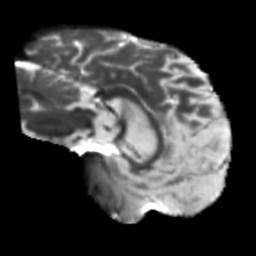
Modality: T2w
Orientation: sagittal
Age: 56
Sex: male
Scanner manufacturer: siemens
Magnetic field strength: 3 T
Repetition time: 5.47 s
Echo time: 0.0854 s